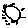
Label: sun